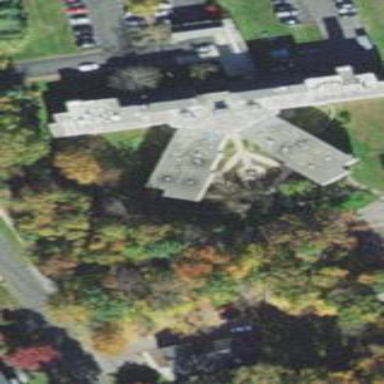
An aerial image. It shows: School building.